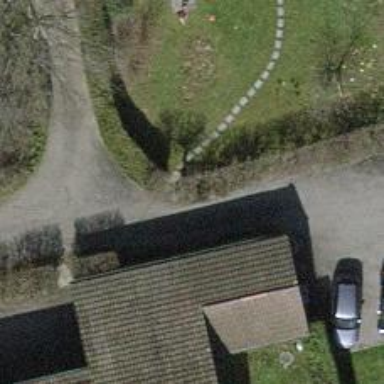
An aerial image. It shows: Hedge acting as barrier.